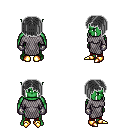
a pixel art fantasy rpg character, male body template, orc, green skin, chain mail, red pants, gray pageboy hairstyle, metal gloves, gold boots, four views (front, back, left, right), 2x2 character sprite sheet, small pixel art, hard edges, no anti-aliasing